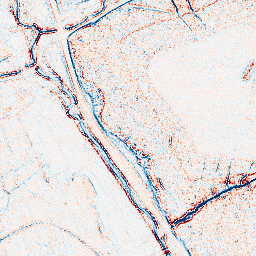
Category: edge_preserving
Decomposition family: bilateral
Decomposition parameters: d: 5
sigma_color: 100
sigma_space: 100
Upsampling method: sinc_blackman
Upsampling parameters: scale: 2
kernel_size: 8
Upsampling scale: 2